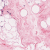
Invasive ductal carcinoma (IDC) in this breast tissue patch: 0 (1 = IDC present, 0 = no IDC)